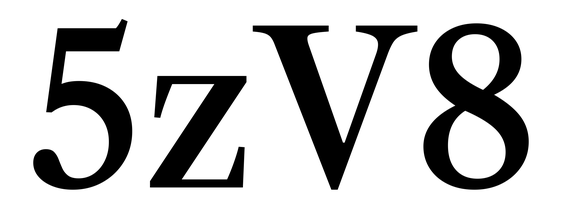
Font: LibreCaslonText_Medium